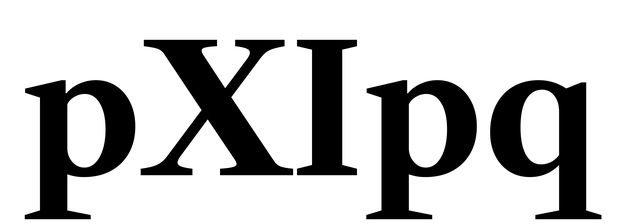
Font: LibreCaslonText_Bold